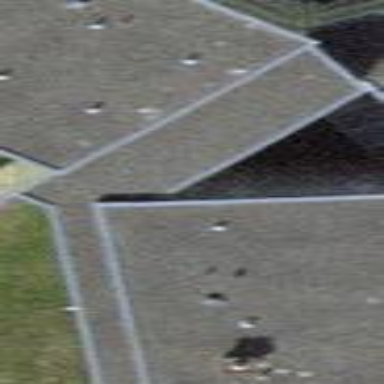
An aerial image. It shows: View of roof of building.